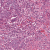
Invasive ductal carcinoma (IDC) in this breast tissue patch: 1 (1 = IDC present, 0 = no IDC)